Question: I'm working on an audio vu meter and I'd like to get something like the image shown below, with audio amplitude shown in real-time.
I know how to get the audio amplitude for each channel, but I'm not sure how to do a fast enough display of the colored rectangles.
My first idea is to of have a 'View' with a background color for each rectangle and showing/hiding it according to the amplitude.
Has anybody already tried that? Would it be fast enough for displaying the amplitude every 50 or 100ms?
What's the fastest way of achieving that?
Thanks you

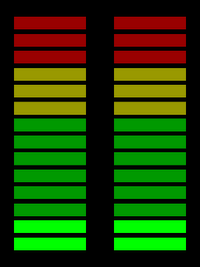
Answer: So you want to make as many views as you have rectangle and change their visibility?
Don't do that. It will be a mess inside your layout. Instead make a custom view and override onDraw(). Inside onDraw you use canvas.drawRect() to draw the rectangles. You will get easily 30-60 frames per second this way.
This is a simple and uncomplete example but should get you on the right track.
'''
private class AmplitudeView extends View {
private int mWidth;
private int mHeight;
private Paint mRectPaint;
public AmplitudeView(Context context, AttributeSet attrs) {
super(context, attrs);
mRectPaint = new Paint() {
{
setStyle(Style.FILL);
}
};
}
@Override
protected void onSizeChanged(int w, int h, int oldw, int oldh) {
super.onSizeChanged(w, h, oldw, oldh);
mWidth = w;
mHeight = h;
}
@Override
protected void onDraw(Canvas canvas) {
int numRects = 10;
int red = 255;
int green = 0;
int incr = 255/numRects;
for (int i = 0; i< numRects;i++){
//TODO calculate color based on amplitude
mRectPaint.setColor(Color.argb(0xff, red, green, 0));
//TODO calculate rectangle
canvas.drawRect(r, mRectPaint);
red-=incr;
green+=incr;
}
}
}
'''